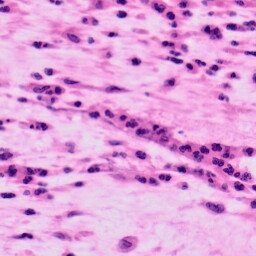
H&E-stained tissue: Colon